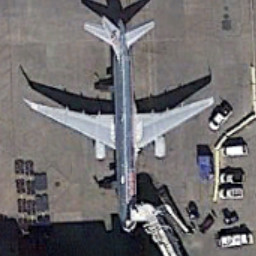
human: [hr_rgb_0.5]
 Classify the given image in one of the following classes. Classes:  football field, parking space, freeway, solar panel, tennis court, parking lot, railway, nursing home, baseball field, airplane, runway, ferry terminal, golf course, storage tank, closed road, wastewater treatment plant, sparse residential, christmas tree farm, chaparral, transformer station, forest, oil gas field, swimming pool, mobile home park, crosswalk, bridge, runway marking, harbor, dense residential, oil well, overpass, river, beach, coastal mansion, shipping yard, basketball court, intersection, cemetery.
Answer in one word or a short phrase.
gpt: airplane